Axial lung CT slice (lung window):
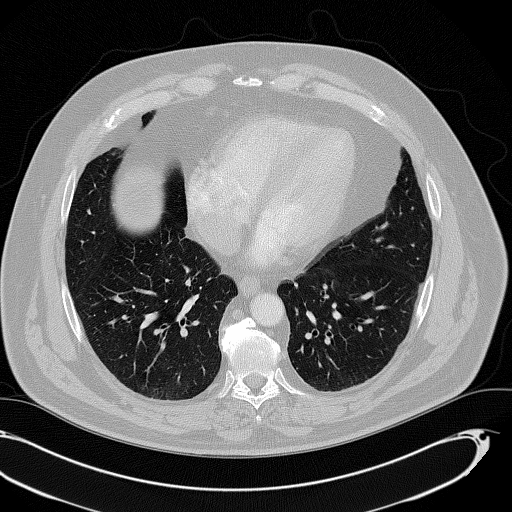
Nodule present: no